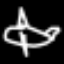
Label: airplane